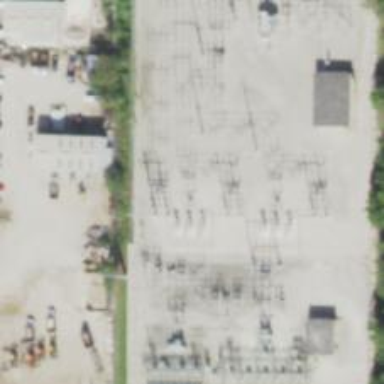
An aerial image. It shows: Switch used for power control.